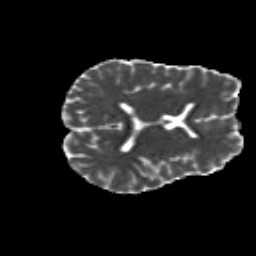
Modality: MD
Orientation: axial
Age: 24
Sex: male
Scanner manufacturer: siemens
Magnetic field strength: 3 T
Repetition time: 8.8 s
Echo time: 0.085 s